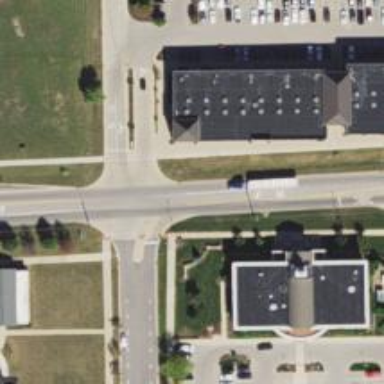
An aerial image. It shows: Secondary road with asphalt surface and separate sidewalk.